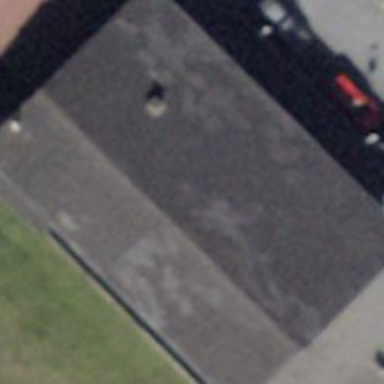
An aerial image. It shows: Car repair shop located in building.